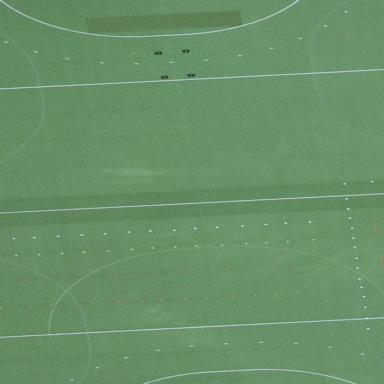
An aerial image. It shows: Artificial turf pitch used for leisure activities.